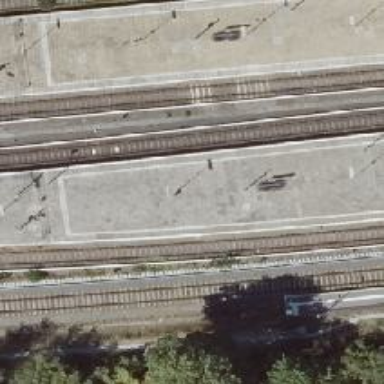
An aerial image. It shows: Light rail stop position on the railway.